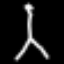
Label: The Eiffel Tower